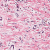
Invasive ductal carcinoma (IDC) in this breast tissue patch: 0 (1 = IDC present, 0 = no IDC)